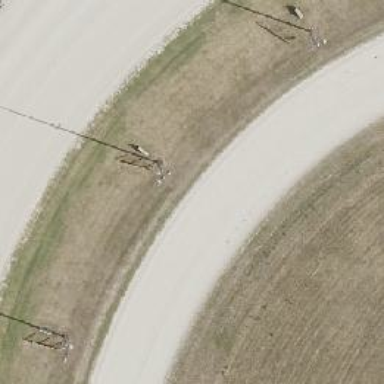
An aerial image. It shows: Floodlight lamp.